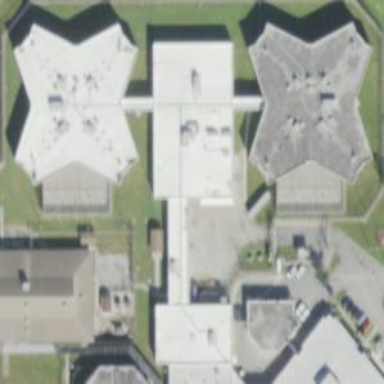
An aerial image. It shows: Prison.